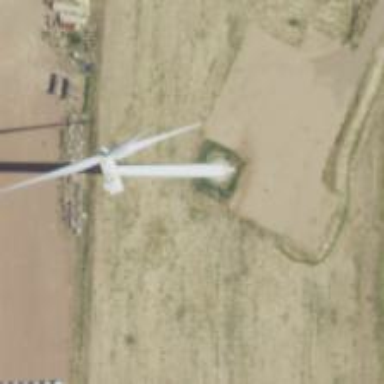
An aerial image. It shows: Wind turbine generator harnessing power from the wind.